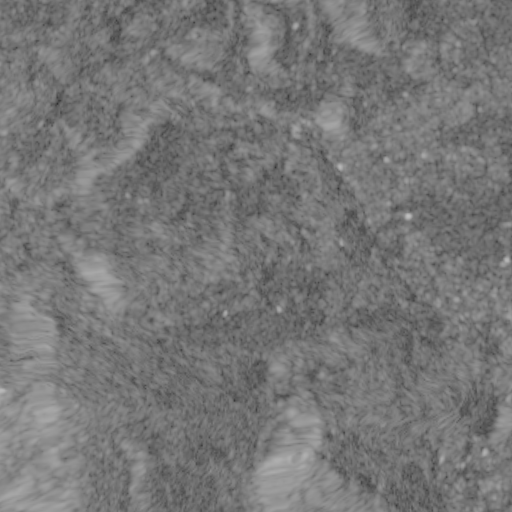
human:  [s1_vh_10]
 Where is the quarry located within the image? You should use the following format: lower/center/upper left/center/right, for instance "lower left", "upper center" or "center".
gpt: The quarry is located in the center left of the image.
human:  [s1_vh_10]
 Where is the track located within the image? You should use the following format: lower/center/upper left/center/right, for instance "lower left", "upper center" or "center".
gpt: The track is located in the center right of the image.
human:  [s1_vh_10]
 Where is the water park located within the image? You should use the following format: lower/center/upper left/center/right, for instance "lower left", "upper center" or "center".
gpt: The water park is located in the lower right of the image.
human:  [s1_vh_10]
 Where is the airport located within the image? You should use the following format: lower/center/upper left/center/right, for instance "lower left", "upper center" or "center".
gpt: There is no airport in the image.

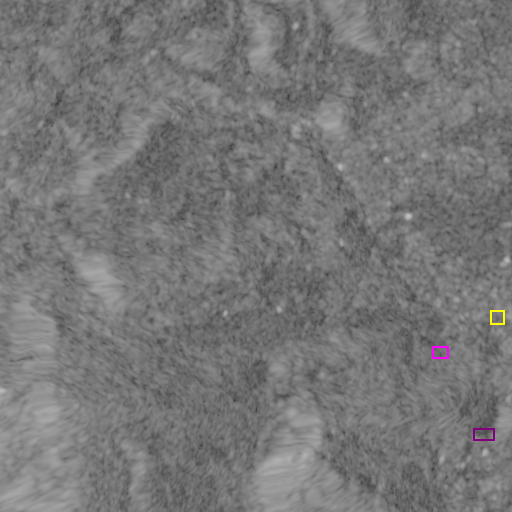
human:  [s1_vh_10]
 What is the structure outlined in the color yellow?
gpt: The structure outlined in yellow is a park.
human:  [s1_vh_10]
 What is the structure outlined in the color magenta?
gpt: The structure outlined in magenta is a parking lot.
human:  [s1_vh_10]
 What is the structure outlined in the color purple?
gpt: The structure outlined in purple is a water park.
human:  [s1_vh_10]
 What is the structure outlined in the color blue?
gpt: There is no blue outline.